Question: I have never used Marcos in Excel before only in Access. What I want to do is loop through the worksheet and where column X and Y are not null extract the information into a new worksheet. But row Y may have more than 1 value and I would like to create a new record for each value in Y with X. each value is separated by a comma.

The result I would Like is
a C3
a C4
b C6
b C7
b C10
And so on
Here is my code so far:
'''
Sub Extract()
'
' Extract Macro
'
Dim WkSht As Worksheet, myOtherSheet As Worksheet, myBook As Workbook
Dim r As Integer
Dim Regex
Dim Match
Dim text
Set myBook = Excel.ActiveWorkbook
Set myOtherSheet = myBook.Sheets("New")
Set Regex = CreateObject("VBScript.RegExp")
Regex.Patten = """[^""]*""|[^,]*"
Regex.Global = True
j = 0
For Each WkSht In ThisWorkbook.Worksheets
If WkSht.Name = "Sheet1" Then
For r = 1 To 1000
If WkSht.Rows(r, B).Value <> "" & WkSht.Rows(r, G).Value <> "" Then
text = WkSht.Rows(r, G).Value
For Each Match In Regex.Execute(text)
myOtherSheet.Cells(j, 1).Value = WkSht.Cells(r, B)
myOtherSheet.Cells(j, 2).Value = Match
j = j + 1
Next Match
Exit For
End If
r = r + 1
Next r
Exit For
End If
Next WkSht
End Sub
'''
Im unable to get this to run, I think my syntax is wrong for the regex, iv only ever used it in c#, Is this the best option for what I am trying to achieve, any help would be greatly appreciated ?
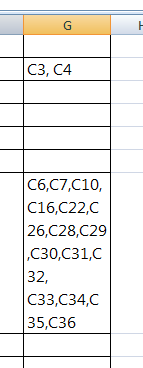
Answer: to fix the 1004 error, change
'Rows(r, B).Value'
to
'Range(r, B).Value'
the Rows property only takes a single index, you are trying to test a cell, so muct use either the or object.
also to make programming with RegEx easier, add a reference to the :
on the Tools>References menu in the VB Editor.
Then you can declare
'Dim Regex as RegExp' and use 'Set Regex = New RegExp'
This will give you Intellisense which will help you code corerctly.
For a tutorial in using Regular expressions from Excel vba, see
- <URL>
Also, the in Tools>Options tab, check all the boxes like declaration and